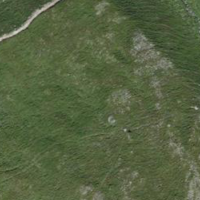
EUNIS habitat code: 31
Species observed at this site:
Empetrum nigrum